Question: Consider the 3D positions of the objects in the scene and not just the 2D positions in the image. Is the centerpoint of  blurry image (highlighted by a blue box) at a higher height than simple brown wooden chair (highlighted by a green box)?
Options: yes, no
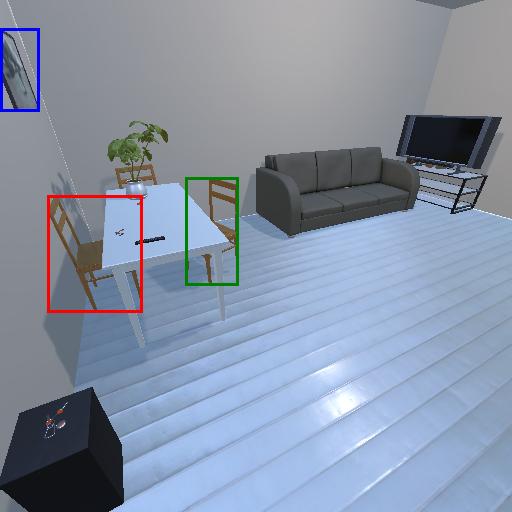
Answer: yes